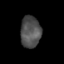
Tissue: skin
Cell type: Epithelial cells
Senescence score: 0.2495
Nuclear area (px): 623
Mean DAPI intensity: 80.379